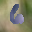
Label: 6